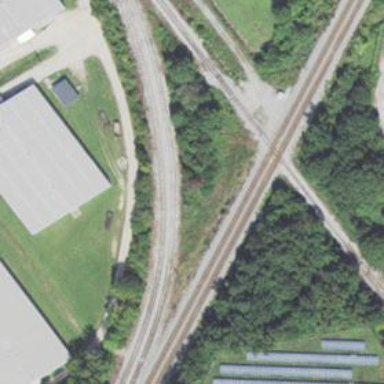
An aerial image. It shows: Railway track.